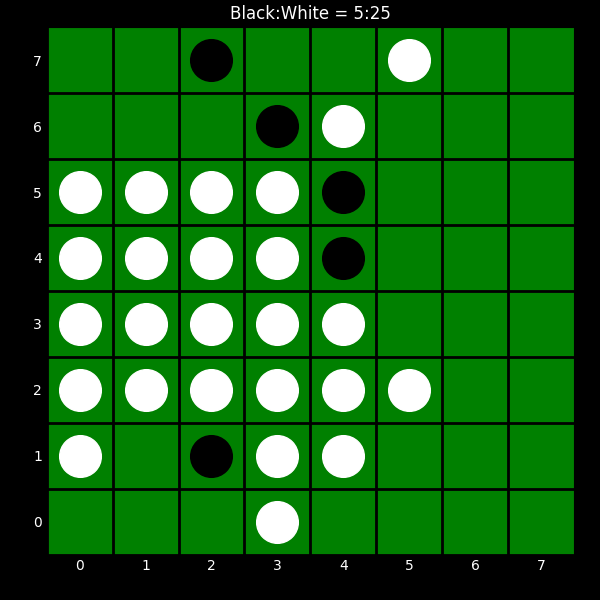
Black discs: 5
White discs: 25